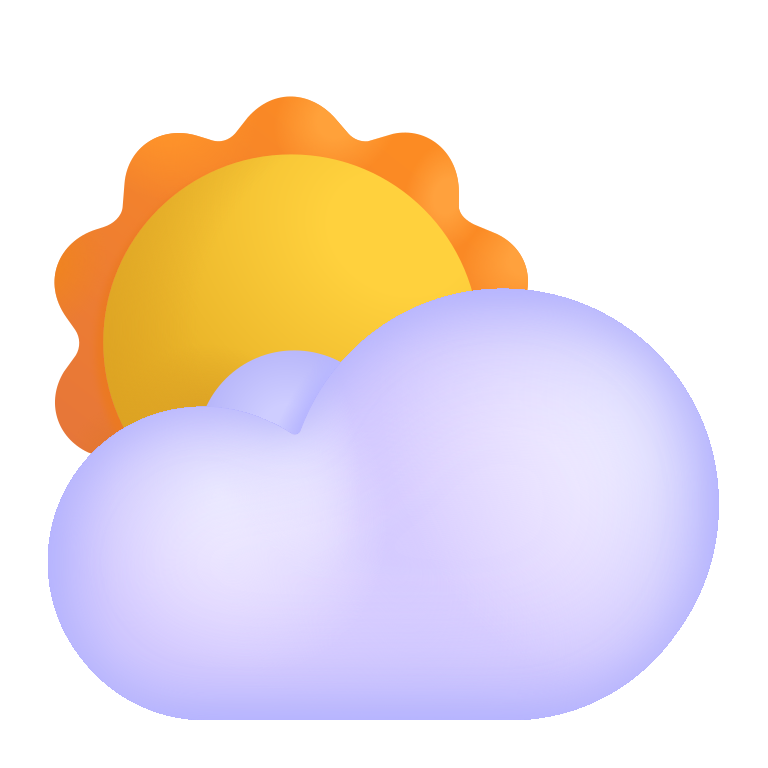
sun behind cloud color